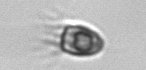
Label: Balanion